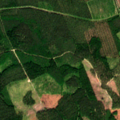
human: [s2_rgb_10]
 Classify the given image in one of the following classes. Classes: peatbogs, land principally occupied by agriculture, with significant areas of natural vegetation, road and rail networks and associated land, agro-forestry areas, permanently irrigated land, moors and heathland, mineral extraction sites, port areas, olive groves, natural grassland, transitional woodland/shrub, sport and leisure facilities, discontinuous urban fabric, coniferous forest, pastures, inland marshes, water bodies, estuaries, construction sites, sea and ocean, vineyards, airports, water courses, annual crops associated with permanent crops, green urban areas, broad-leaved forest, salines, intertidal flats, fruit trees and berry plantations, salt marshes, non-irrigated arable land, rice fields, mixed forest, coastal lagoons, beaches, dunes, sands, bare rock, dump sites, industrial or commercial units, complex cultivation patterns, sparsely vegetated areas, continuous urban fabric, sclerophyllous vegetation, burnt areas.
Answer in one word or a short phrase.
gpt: coniferous forest, mixed forest, transitional woodland/shrub, peatbogs